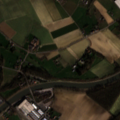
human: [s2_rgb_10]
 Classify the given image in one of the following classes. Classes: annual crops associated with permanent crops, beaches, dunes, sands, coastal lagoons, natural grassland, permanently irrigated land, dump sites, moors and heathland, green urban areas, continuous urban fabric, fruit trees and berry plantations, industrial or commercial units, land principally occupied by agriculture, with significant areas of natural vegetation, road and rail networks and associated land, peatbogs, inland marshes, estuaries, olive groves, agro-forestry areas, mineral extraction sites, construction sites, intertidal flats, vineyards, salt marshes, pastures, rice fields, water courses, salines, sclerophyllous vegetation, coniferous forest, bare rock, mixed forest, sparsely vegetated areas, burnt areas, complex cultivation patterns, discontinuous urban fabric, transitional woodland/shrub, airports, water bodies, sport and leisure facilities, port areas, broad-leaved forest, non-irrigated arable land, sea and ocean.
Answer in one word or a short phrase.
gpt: discontinuous urban fabric, industrial or commercial units, sport and leisure facilities, non-irrigated arable land, pastures, land principally occupied by agriculture, with significant areas of natural vegetation